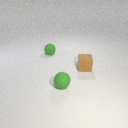
small green rubber sphere to the right of small green rubber sphere